Field crop: tomato
Growth stage: 1
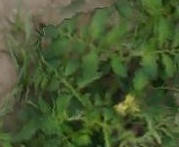
Species: tomato